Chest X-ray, PA view. Patient: 65 years old, sex M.
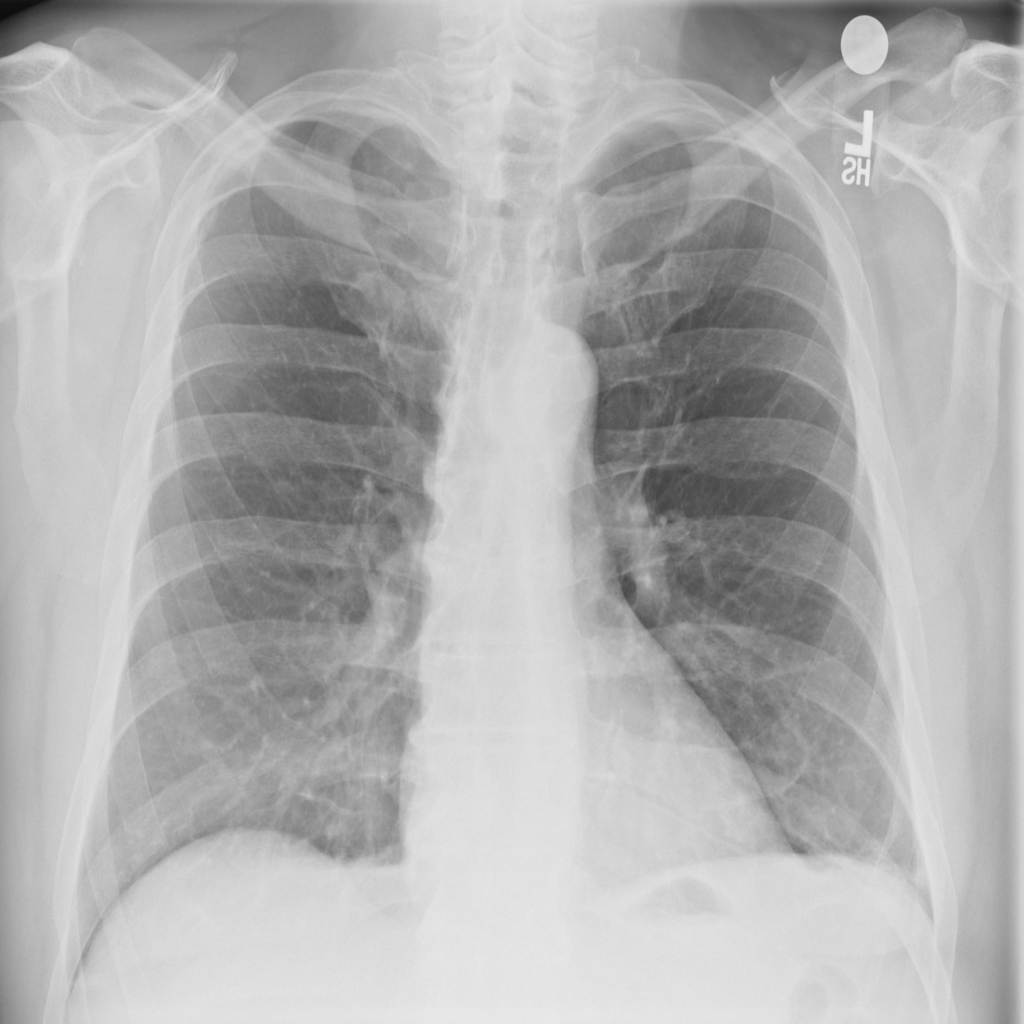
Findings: Atelectasis